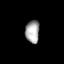
Tissue: lung
Cell type: Epithelial cells
Senescence score: 0.5415
Nuclear area (px): 311
Mean DAPI intensity: 166.296